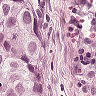
Metastatic tissue present: yes